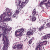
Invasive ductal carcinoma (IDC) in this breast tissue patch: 0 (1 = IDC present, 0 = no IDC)